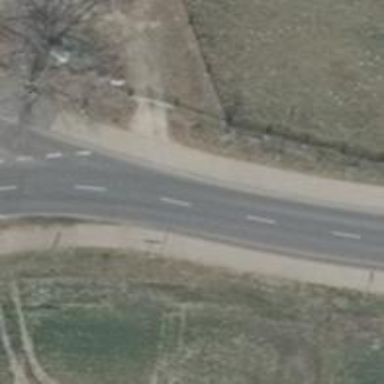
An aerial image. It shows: Footway along the road.